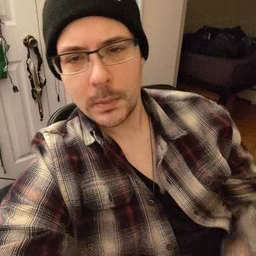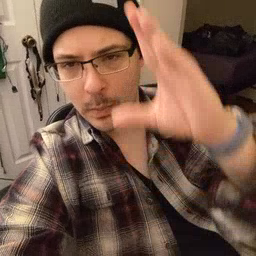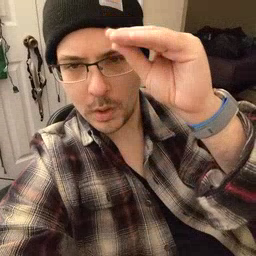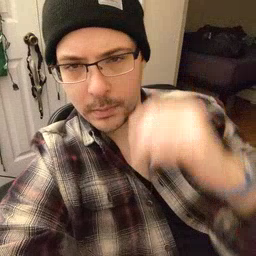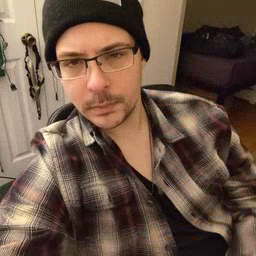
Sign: boy